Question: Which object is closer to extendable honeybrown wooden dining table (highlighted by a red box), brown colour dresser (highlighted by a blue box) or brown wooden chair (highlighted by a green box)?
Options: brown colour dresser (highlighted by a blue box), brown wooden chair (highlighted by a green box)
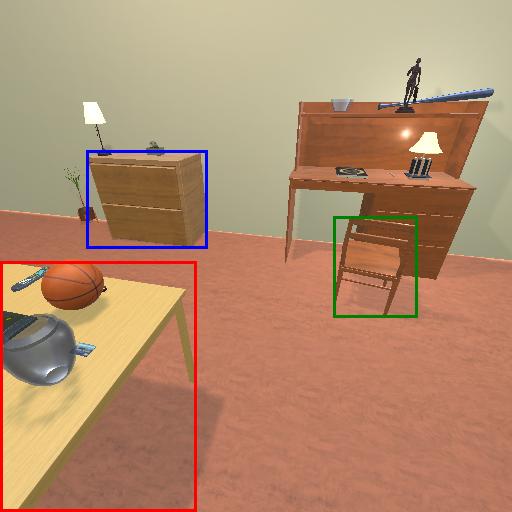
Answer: brown colour dresser (highlighted by a blue box)